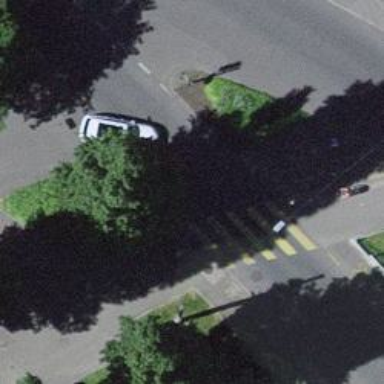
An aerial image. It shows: Crossing with traffic signals.